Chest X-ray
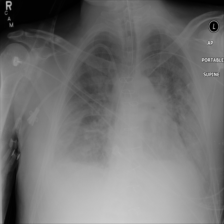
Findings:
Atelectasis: negative
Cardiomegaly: negative
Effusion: positive
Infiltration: negative
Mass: negative
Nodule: negative
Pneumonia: negative
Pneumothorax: negative
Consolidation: negative
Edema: negative
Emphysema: negative
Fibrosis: negative
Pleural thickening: negative
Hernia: negative